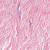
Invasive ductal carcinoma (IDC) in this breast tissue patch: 0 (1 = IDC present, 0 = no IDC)